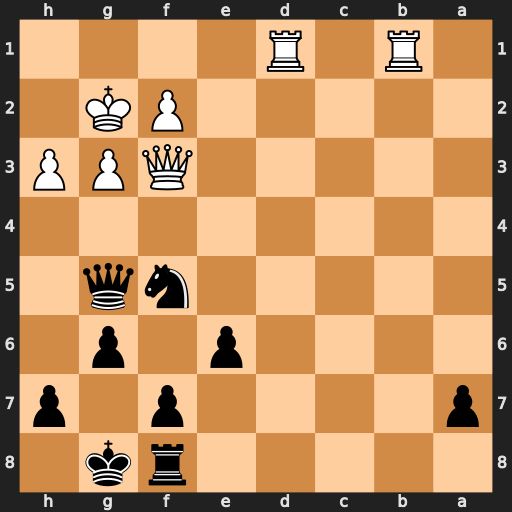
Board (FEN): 5rk1/p4p1p/4p1p1/5nq1/8/5QPP/5PK1/1R1R4
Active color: b
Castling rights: -
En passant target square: -
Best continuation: Nh4+ Kf1 Nxf3